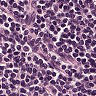
Metastatic tissue present: no